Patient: sex M, age 51
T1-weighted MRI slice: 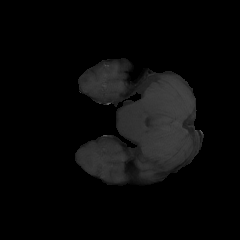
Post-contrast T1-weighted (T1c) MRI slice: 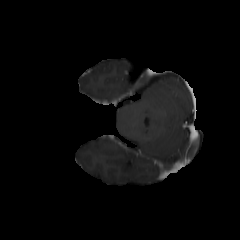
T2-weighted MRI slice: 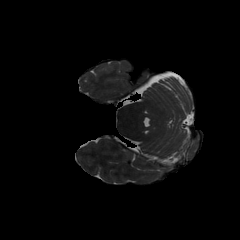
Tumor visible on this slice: no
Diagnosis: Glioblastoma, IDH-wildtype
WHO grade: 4